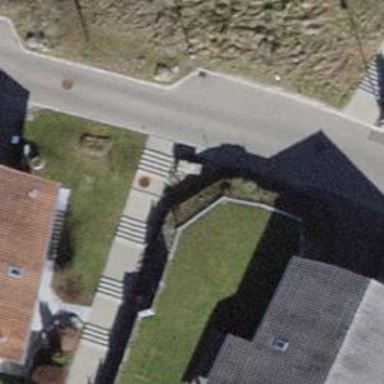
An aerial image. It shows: Set of concrete steps.